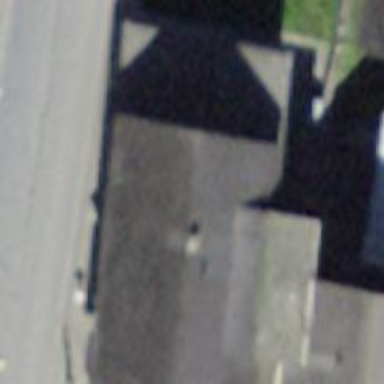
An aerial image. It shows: Hotel building.